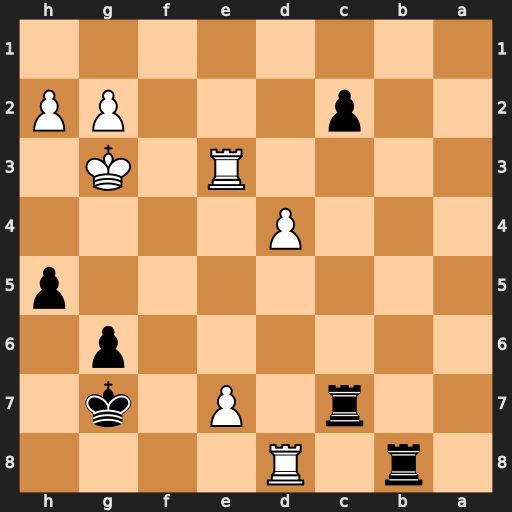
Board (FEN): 1r1R4/2r1P1k1/6p1/7p/3P4/4R1K1/2p3PP/8
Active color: b
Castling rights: -
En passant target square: -
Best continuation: c1=Q e8=Q Rxd8